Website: home-depot
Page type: payment
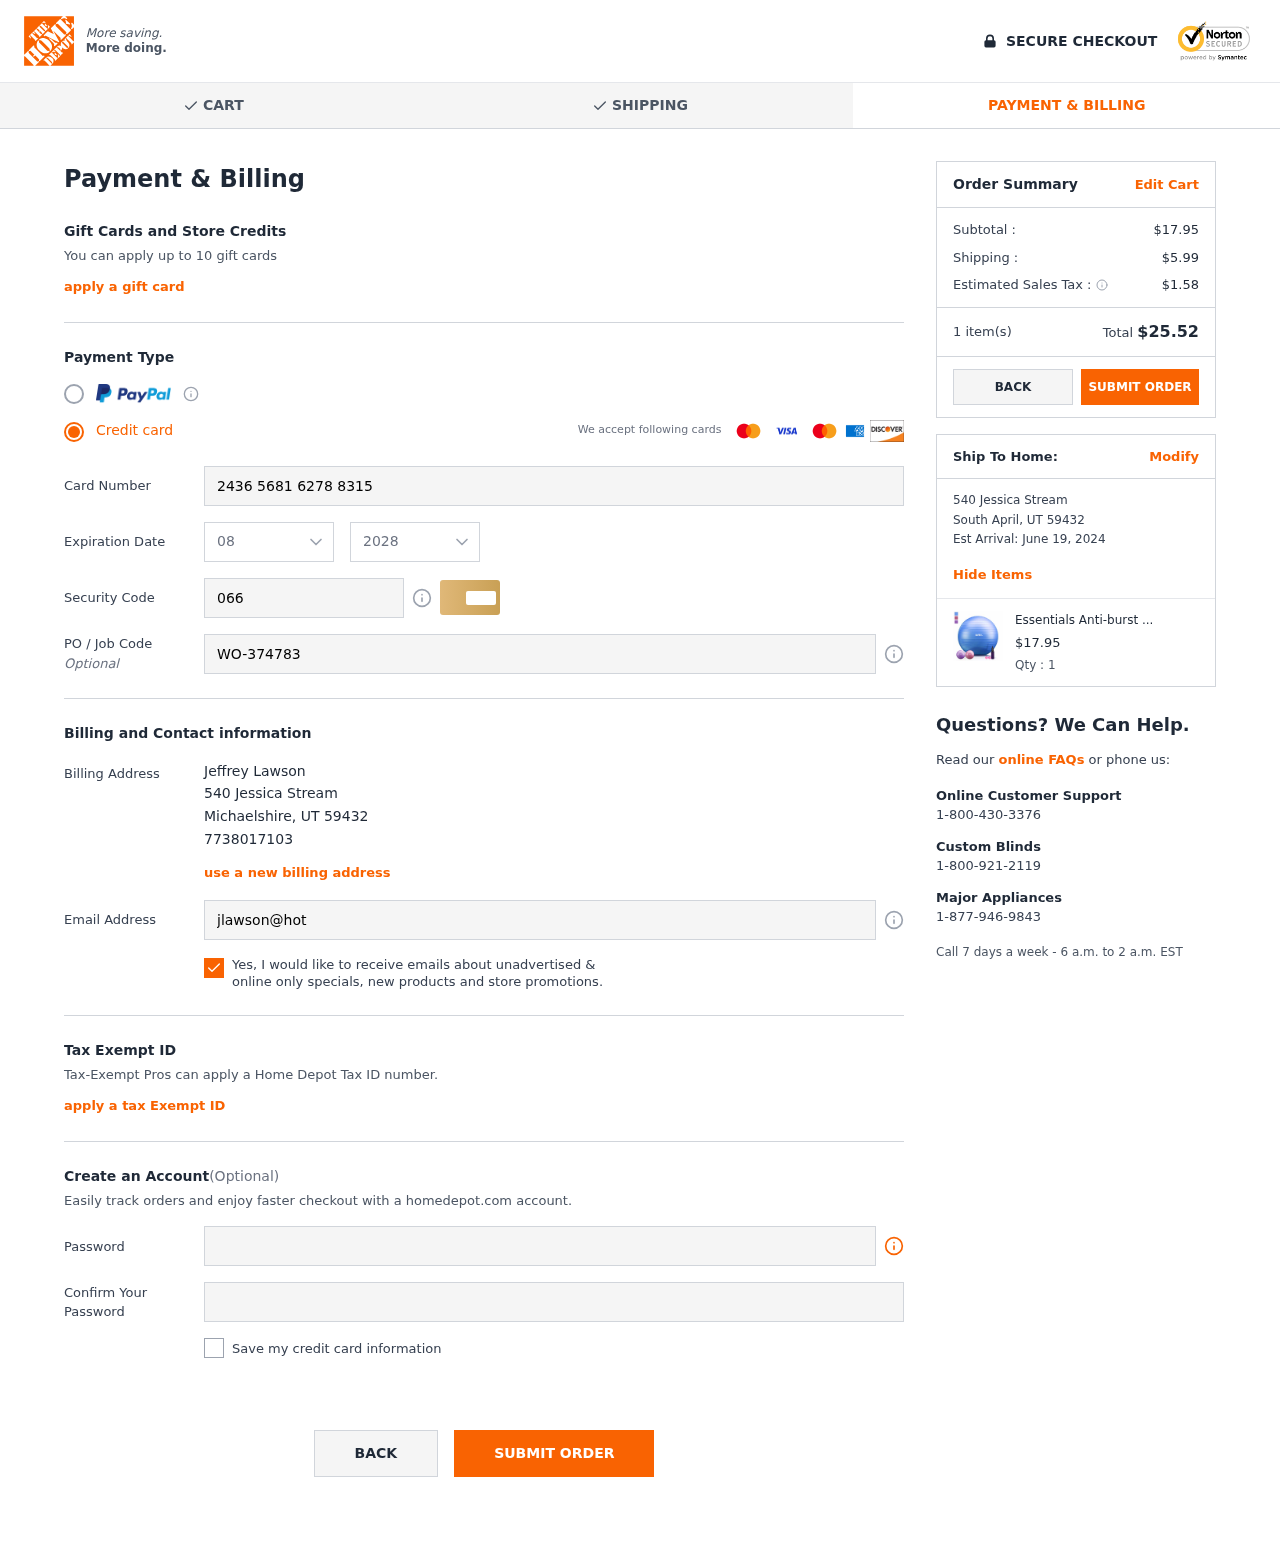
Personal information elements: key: PII_CARD_CVV
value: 066
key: PII_CARD_EXPIRY_MONTH
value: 08
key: PII_CARD_EXPIRY_YEAR
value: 28
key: PII_CARD_NUMBER
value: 2436 5681 6278 8315
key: PII_CITY
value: Michaelshire
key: PII_CITY2
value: South April
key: PII_EMAIL
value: jlawson@hotmail.com
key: PII_FULLNAME
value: Jeffrey Lawson
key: PII_JOB_CODE
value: WO-374783
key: PII_PHONE
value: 7738017103
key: PII_POSTCODE
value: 59432
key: PII_POSTCODE2
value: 59432
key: PII_STATE_ABBR
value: UT
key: PII_STATE_ABBR2
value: UT
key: PII_STREET
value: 540 Jessica Stream
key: PII_STREET2
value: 540 Jessica Stream
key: PII_POSTCODE_FULL
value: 59432
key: PII_POSTCODE_NUMERIC
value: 59432
Product elements: key: PRODUCT1_NAME
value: Essentials Anti-burst Exercise Ball 65 cm 75 cm Fitness Ball with Ball Pump Pezzi Ball for Yoga Pila
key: PRODUCT1_PRICE
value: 17.95
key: PRODUCT1_QUANTITY
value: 1
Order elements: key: ORDER_SUBTOTAL
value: $17.95
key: ORDER_SHIPPING_COST
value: $5.99
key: ORDER_TAX
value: $1.58
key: ORDER_NUM_ITEMS
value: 1 item(s)
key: ORDER_TOTAL
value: $25.52
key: ORDER_DELIVERY_DATE
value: June 19, 2024